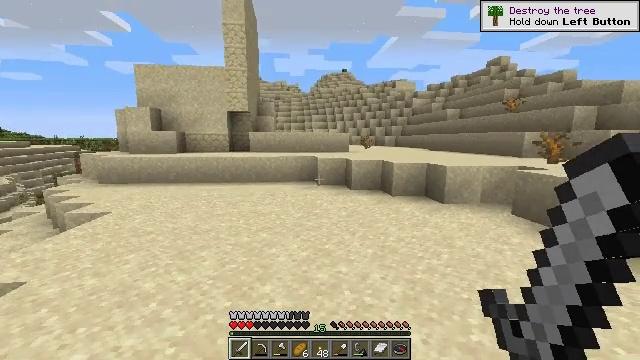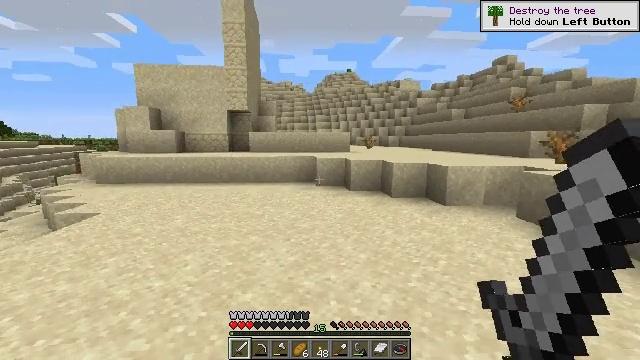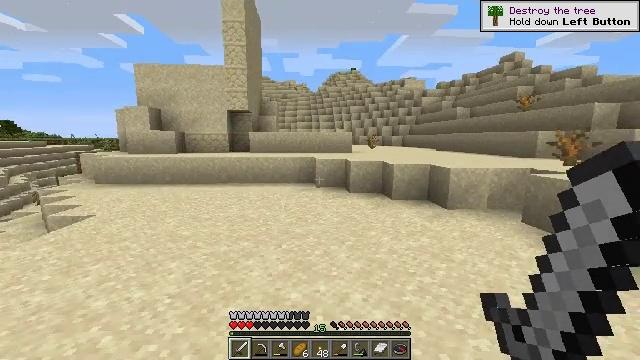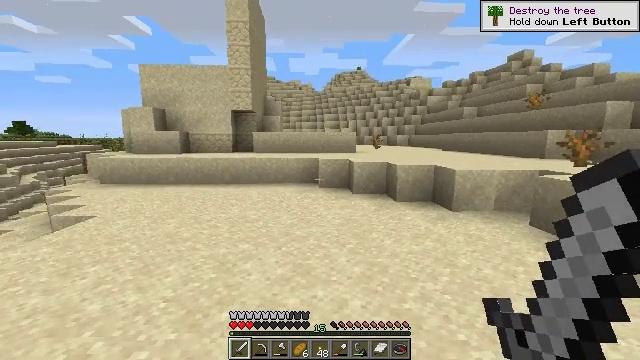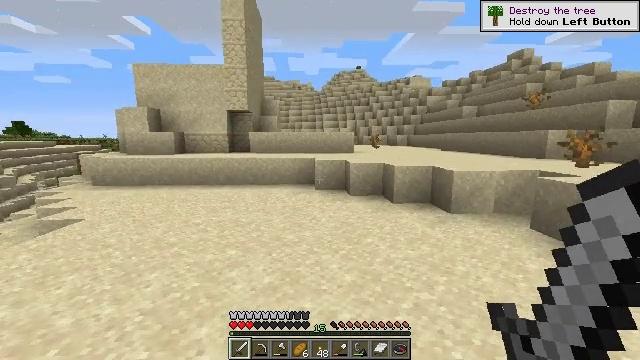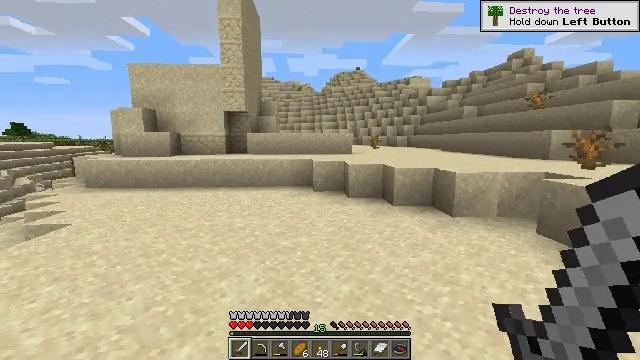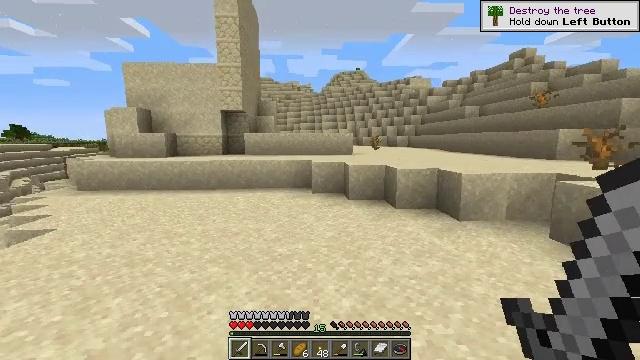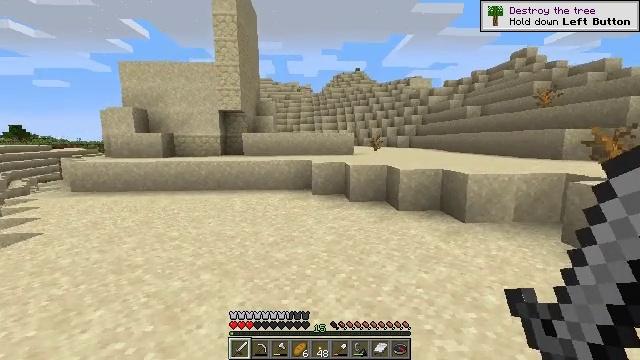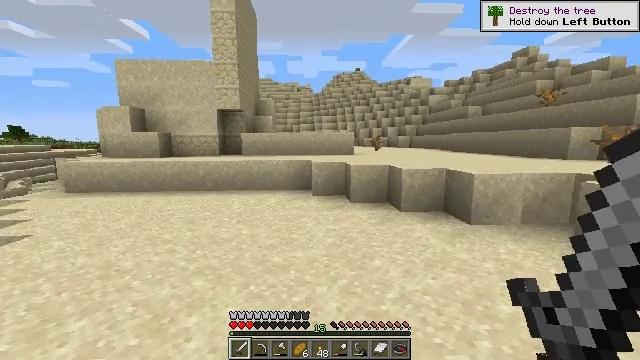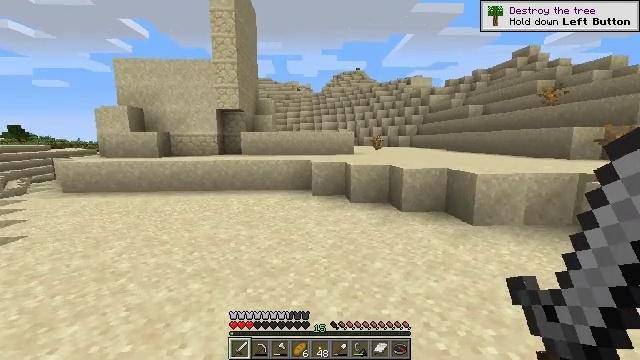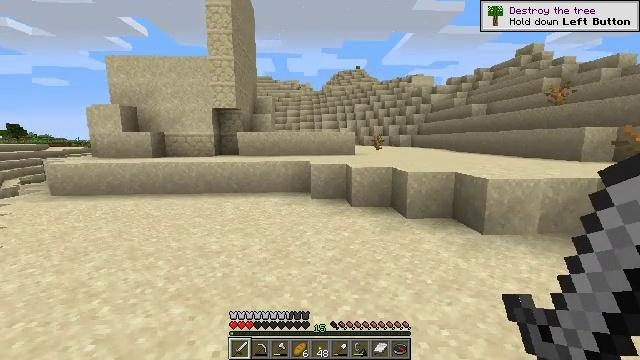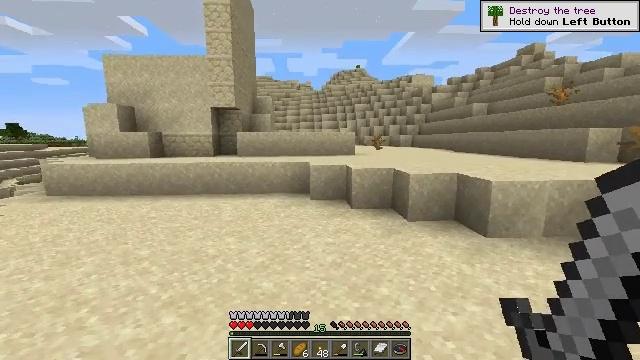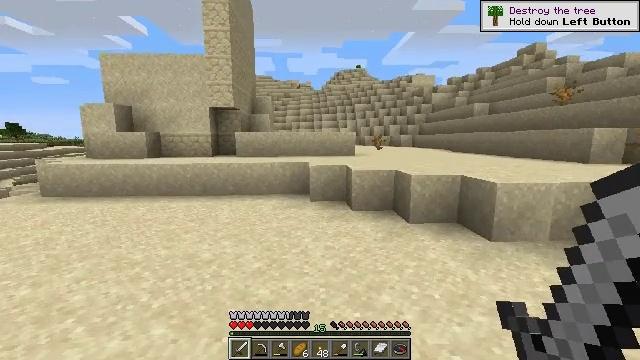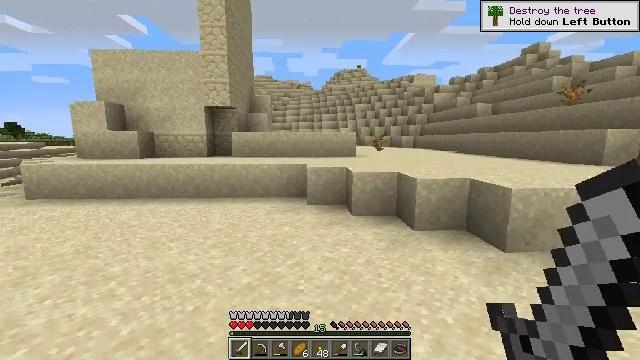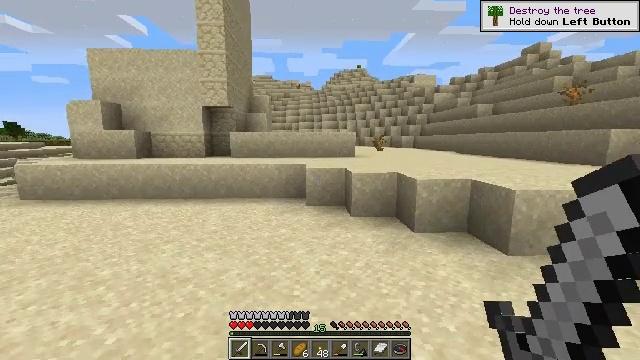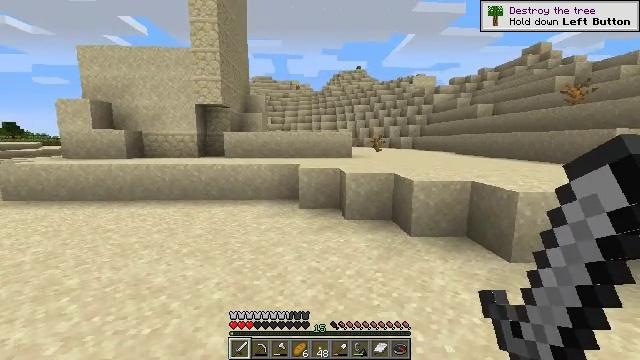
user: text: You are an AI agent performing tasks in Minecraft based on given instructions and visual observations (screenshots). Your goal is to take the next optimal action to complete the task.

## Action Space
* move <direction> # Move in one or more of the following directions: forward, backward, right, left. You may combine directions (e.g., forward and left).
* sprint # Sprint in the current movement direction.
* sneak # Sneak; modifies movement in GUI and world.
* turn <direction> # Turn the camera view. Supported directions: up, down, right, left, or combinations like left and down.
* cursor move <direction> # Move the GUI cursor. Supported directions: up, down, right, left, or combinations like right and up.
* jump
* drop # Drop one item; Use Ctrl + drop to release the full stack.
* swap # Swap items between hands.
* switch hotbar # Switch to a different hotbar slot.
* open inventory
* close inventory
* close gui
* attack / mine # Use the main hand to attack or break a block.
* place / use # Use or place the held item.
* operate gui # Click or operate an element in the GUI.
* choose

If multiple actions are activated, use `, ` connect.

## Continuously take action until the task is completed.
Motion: motion action
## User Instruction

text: Collect sugar cane near water sources.
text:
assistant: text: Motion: move forward and move right, turn left
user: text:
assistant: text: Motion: move forward and move right, turn left
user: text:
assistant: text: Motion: move forward and move right, turn left
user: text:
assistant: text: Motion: move forward
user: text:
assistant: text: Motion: move forward
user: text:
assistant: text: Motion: move forward
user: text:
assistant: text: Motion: move forward
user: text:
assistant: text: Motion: move forward
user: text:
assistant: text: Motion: move forward
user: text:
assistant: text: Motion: move forward
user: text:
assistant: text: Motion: move forward
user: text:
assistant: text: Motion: move forward
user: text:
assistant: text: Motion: move forward
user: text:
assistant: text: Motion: move forward and move right
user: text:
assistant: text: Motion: move forward and move right
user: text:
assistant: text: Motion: move forward and move right
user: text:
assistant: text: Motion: move forward and move right
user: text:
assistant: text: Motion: move forward and move right
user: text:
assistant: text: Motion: move forward and move right
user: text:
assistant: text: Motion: move forward
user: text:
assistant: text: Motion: move forward
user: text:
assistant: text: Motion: move forward
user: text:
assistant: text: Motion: move forward
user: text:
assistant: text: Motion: move forward
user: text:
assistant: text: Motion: move forward
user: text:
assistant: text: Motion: move forward
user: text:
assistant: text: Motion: move forward
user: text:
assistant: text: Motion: move forward
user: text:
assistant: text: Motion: move forward, turn left
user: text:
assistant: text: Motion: move forward, turn left